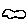
Label: cloud